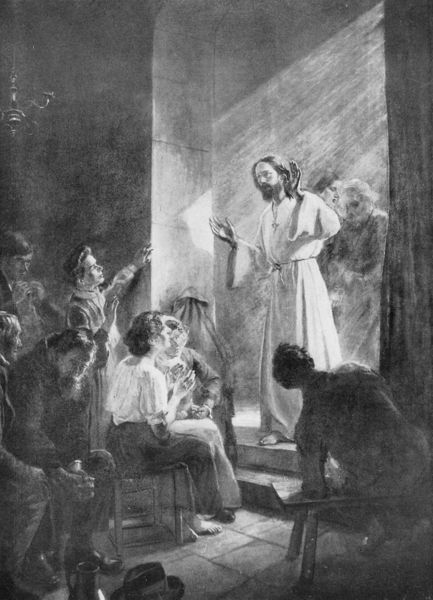
Titel: Altarbild
Künstler: Fritz von Uhde
Standort: Zwickau, Lutherkirche (EU - D - Sachsen)
Schlagwörter: gemälde, hand, mann, schatten, frauen, menschen, sitzen, fenster, frau, hell, hut, kleid, licht, männer, schwarz, stuhl, stühle, weiss, zeichnung, zimmer, kirche, boden, gewand, sitzend, bogen, hocker, schemel, kronleuchter, leuchter, tasse, strahlen, fliesen, beten, christus, jesus, erklären, zuhören, light, curls, prdigen, listeners, rays, sthaen